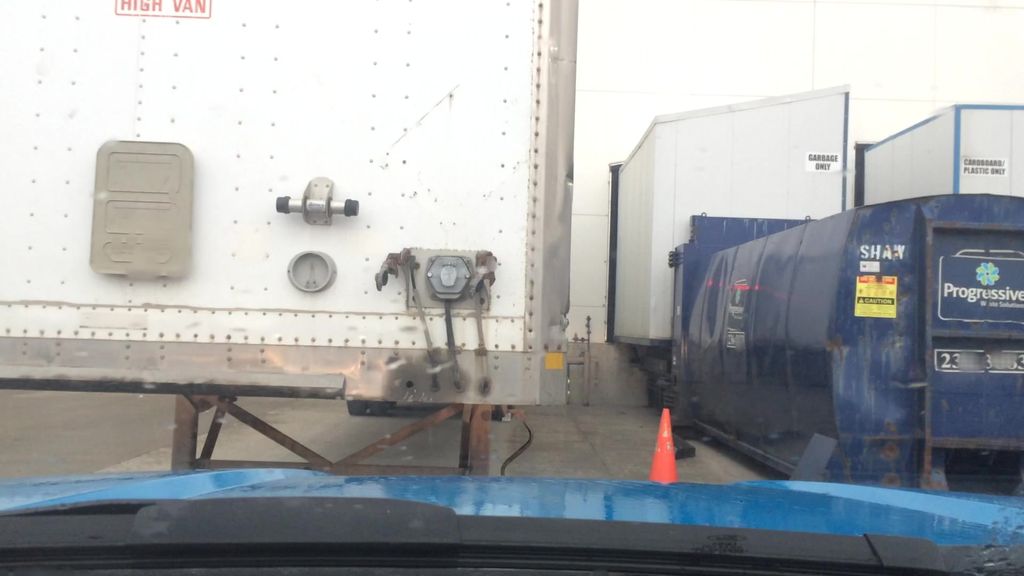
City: calgary